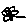
Label: flower